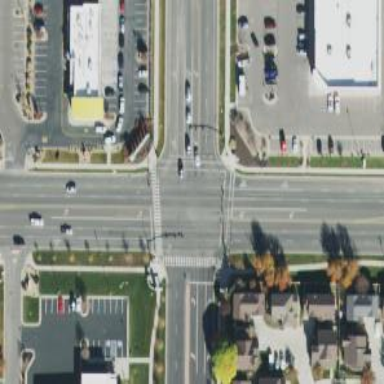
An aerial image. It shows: Crossing with marked lines on the road.